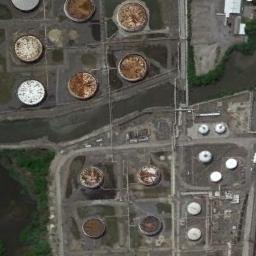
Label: storage_tank